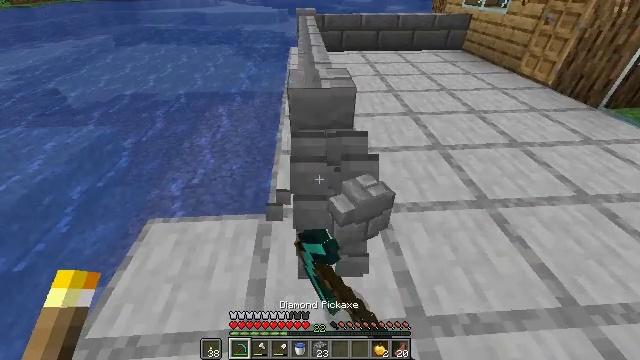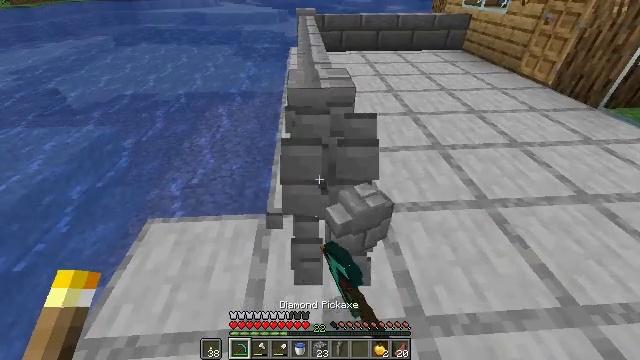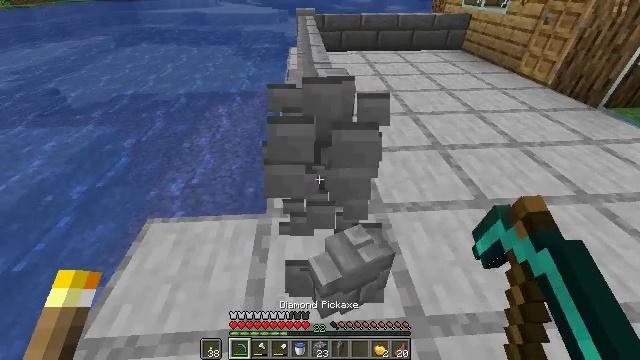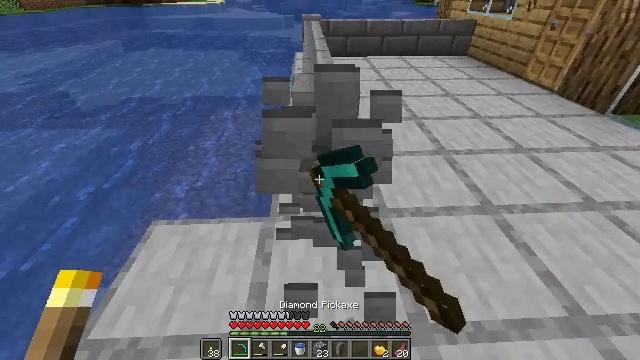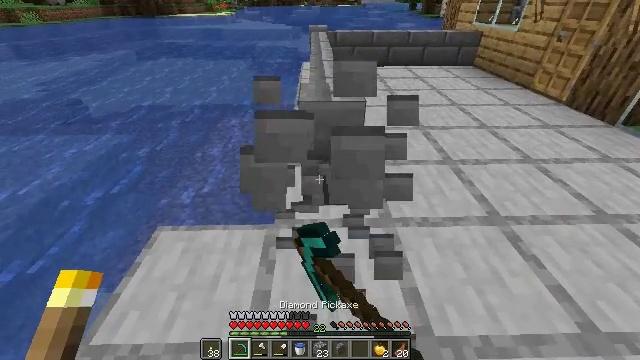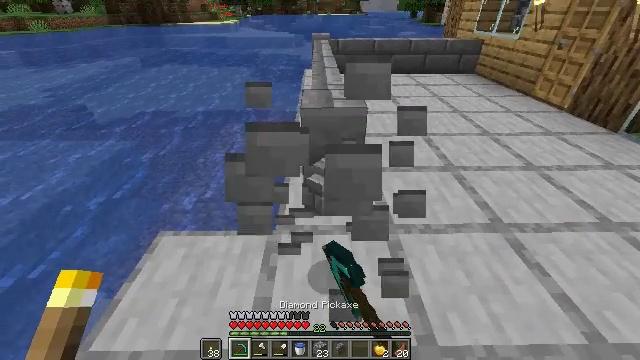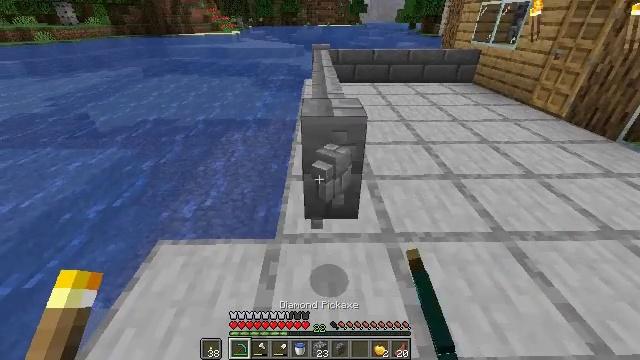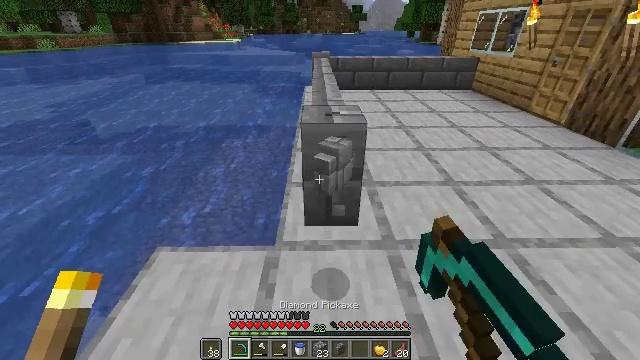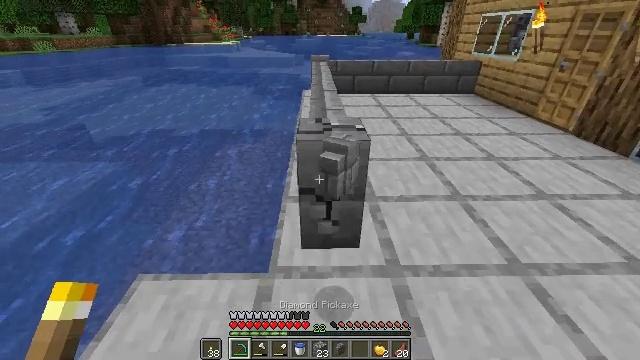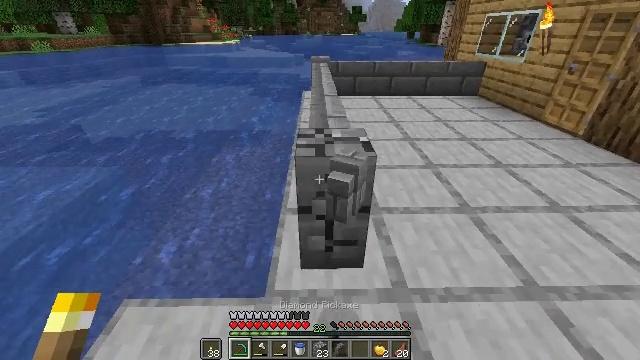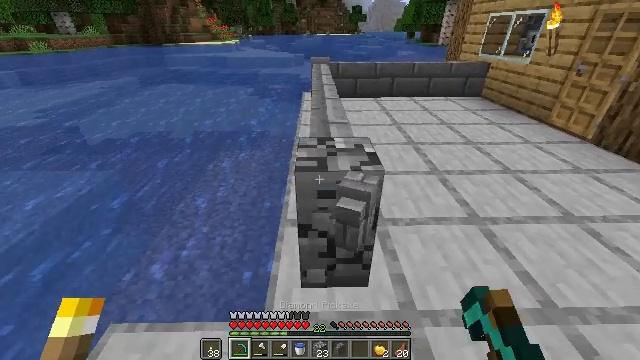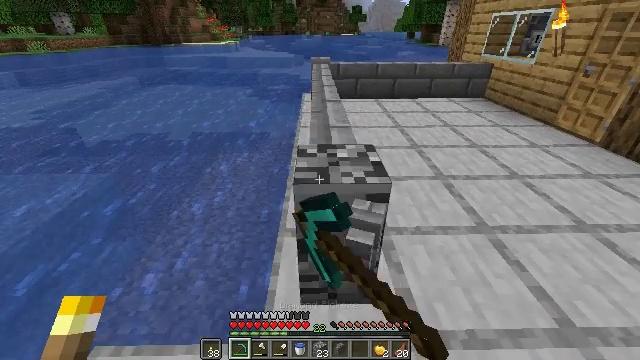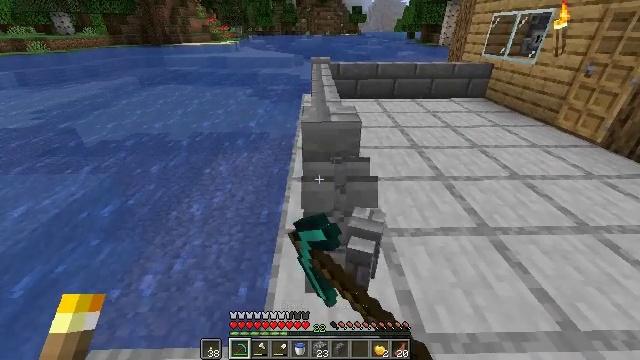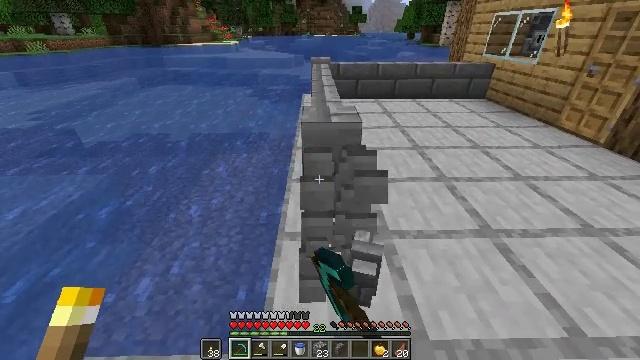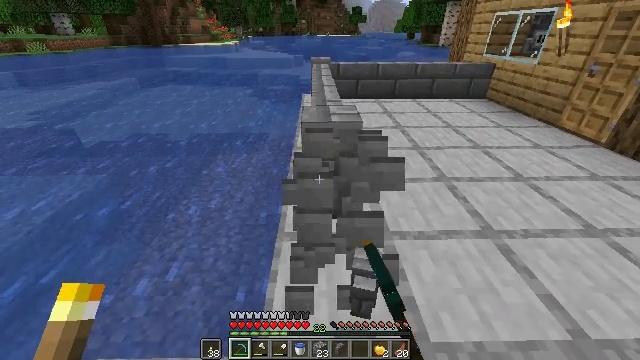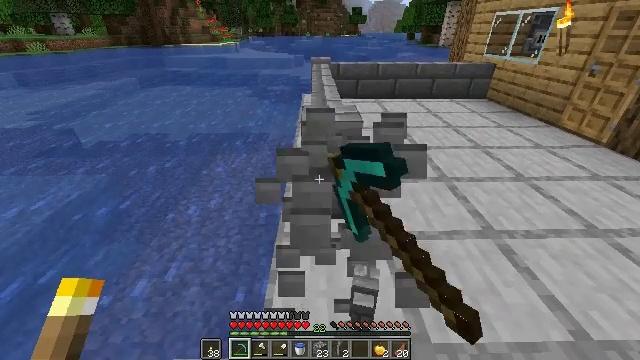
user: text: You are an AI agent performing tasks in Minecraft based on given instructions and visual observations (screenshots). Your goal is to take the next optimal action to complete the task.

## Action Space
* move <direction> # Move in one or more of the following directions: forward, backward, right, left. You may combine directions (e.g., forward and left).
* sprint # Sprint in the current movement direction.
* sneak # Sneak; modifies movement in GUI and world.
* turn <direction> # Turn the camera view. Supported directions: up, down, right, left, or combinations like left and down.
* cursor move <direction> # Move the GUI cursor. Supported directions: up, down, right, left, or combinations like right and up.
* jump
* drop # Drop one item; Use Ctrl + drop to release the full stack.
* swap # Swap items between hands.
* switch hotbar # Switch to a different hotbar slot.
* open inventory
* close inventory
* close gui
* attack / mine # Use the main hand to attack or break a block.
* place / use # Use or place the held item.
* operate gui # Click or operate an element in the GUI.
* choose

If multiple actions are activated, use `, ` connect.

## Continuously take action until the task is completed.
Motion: motion action
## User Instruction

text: Gather blocks from the stone brick wall.
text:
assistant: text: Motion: attack / mine
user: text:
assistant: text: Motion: attack / mine
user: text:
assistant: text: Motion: turn left, attack / mine
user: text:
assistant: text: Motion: turn left and up, attack / mine
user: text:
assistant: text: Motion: turn up, attack / mine
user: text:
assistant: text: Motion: turn up, attack / mine
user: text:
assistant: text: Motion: move forward, turn up, attack / mine
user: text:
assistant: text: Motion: move forward, attack / mine
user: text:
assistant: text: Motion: move forward, attack / mine
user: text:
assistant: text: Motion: move forward, attack / mine
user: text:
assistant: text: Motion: attack / mine
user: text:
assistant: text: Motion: attack / mine
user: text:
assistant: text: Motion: attack / mine
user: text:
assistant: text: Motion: attack / mine
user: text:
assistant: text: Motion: attack / mine
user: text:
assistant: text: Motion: attack / mine
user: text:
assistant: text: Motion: attack / mine
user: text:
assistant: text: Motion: attack / mine
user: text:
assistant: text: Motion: attack / mine
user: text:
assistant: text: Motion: attack / mine
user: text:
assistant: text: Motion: attack / mine
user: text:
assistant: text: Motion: attack / mine
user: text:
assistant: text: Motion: attack / mine
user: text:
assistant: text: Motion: move forward, attack / mine
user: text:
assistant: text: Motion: move forward, attack / mine
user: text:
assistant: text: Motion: move forward, attack / mine
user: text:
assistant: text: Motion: move forward, attack / mine
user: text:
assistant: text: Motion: move forward, attack / mine
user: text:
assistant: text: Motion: attack / mine
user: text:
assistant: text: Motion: turn right, attack / mine